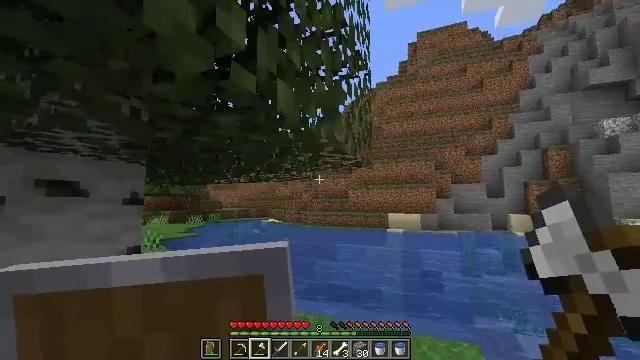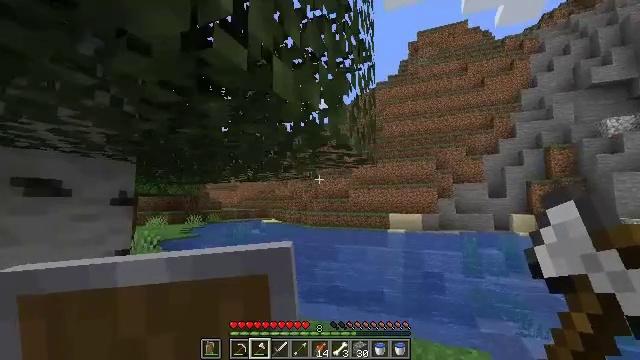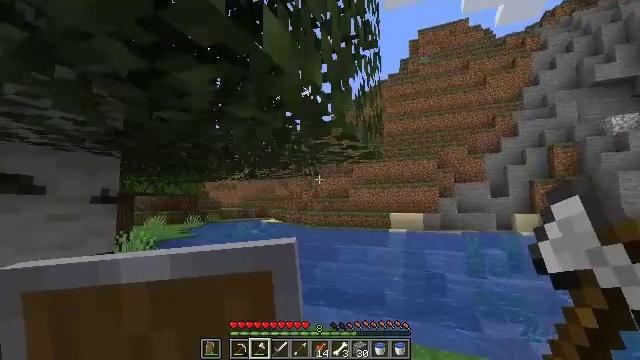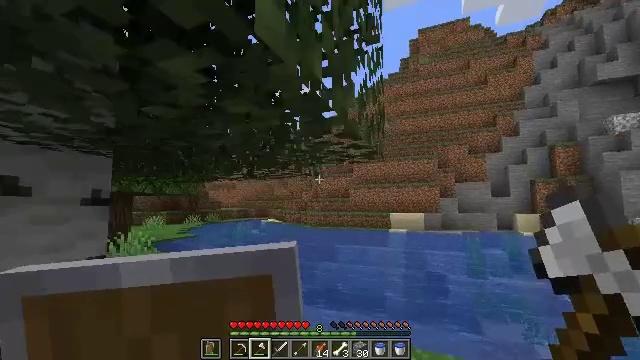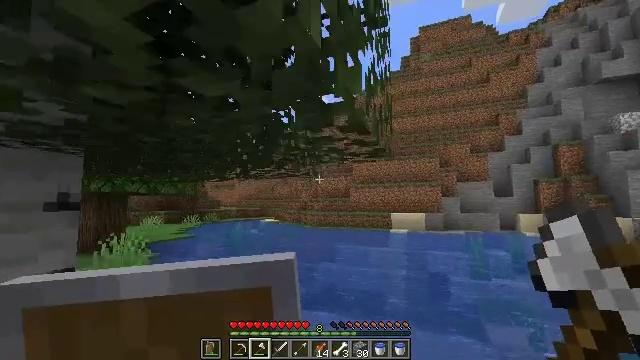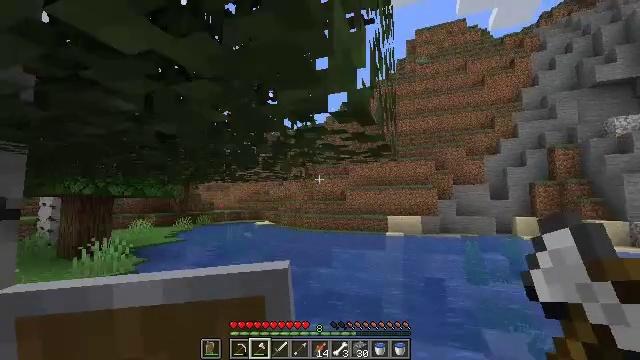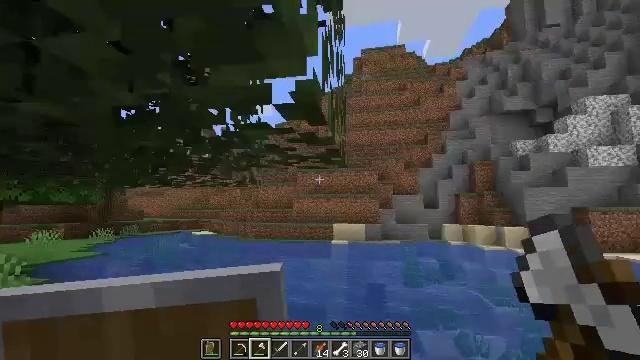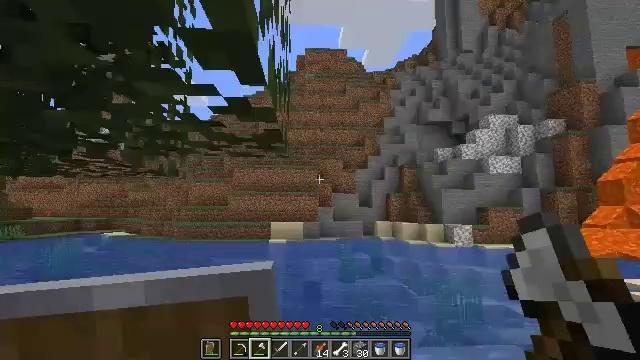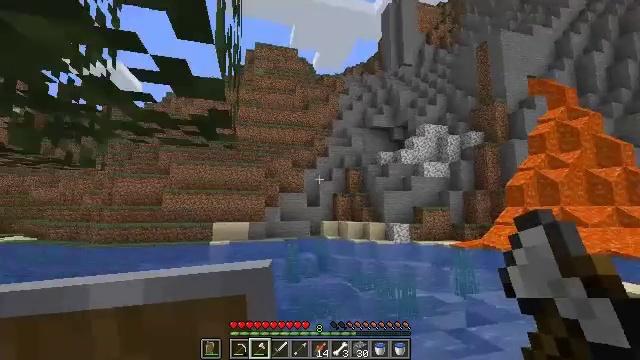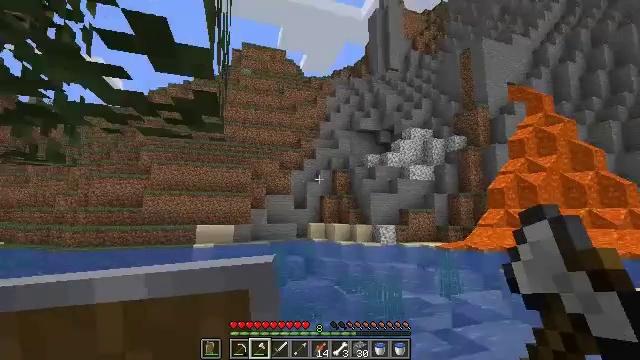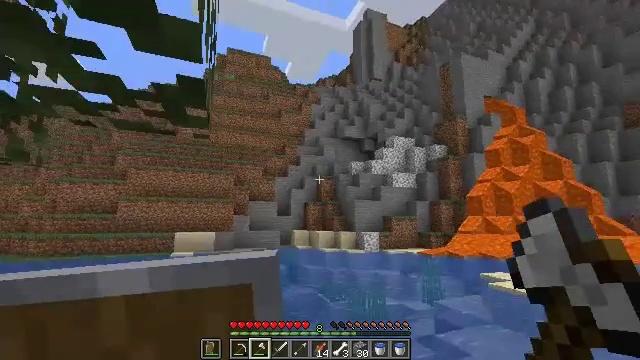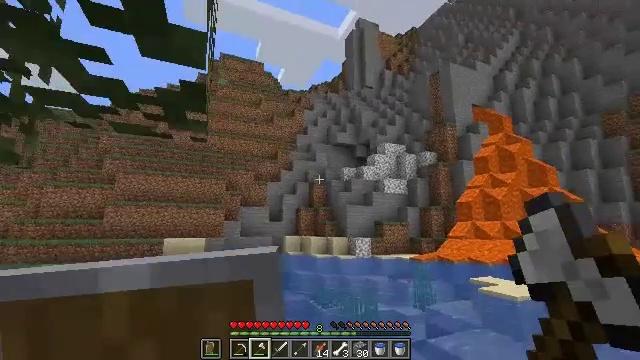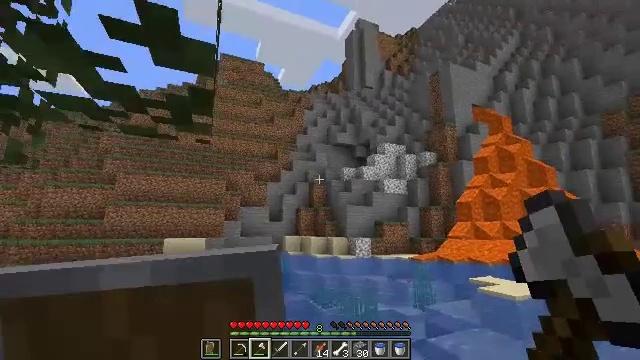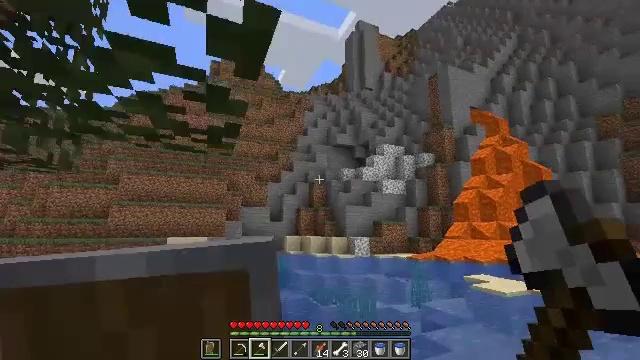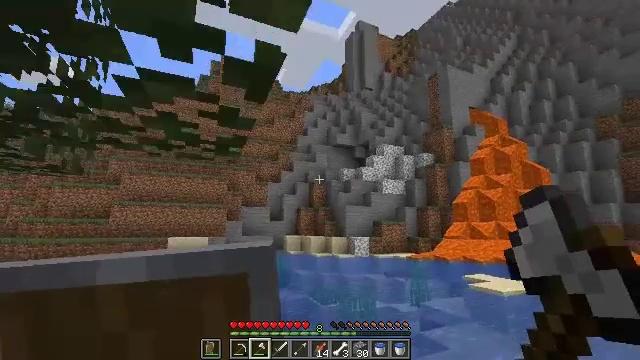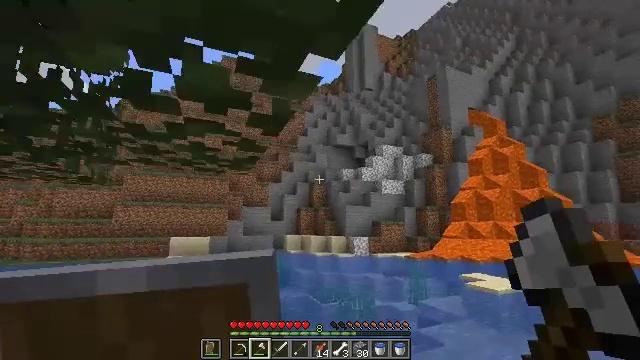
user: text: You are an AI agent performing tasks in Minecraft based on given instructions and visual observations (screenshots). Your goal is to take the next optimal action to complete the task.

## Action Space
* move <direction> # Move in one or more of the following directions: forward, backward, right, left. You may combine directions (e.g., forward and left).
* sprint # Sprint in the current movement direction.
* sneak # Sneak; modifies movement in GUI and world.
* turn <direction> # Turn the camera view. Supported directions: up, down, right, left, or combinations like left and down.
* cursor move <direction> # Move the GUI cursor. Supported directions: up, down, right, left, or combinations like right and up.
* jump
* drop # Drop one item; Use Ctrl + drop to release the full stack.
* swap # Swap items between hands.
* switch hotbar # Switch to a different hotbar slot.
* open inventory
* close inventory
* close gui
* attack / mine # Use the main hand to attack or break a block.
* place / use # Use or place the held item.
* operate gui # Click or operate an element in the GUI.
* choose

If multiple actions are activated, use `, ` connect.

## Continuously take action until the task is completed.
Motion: motion action
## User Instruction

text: Kill the salmon.
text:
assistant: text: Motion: move forward
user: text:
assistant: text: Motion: move forward
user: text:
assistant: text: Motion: move forward
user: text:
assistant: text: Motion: move forward
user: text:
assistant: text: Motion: move forward, turn right
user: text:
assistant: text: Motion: move forward, turn right and up
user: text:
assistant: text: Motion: move forward, turn right
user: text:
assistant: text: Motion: turn right
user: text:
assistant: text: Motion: turn right
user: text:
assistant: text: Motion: turn right and up
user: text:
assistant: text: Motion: move back, turn right and up
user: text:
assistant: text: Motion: move back
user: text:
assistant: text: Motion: move back
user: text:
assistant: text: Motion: move back
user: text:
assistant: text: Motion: move back
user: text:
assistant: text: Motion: no_op
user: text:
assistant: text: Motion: no_op
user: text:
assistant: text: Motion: no_op
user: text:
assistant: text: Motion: no_op
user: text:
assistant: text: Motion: no_op
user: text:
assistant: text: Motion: no_op
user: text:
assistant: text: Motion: move right
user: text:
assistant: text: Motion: move right
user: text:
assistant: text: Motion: move right, turn right and up
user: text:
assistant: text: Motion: move right, turn right and up
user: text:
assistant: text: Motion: move right, turn right and up
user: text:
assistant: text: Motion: move right, turn right
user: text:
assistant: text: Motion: move right
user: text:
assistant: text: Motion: move right
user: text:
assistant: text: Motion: no_op